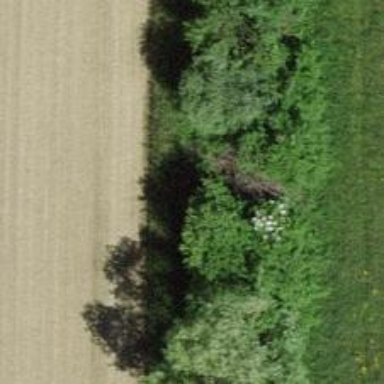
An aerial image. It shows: Hedge acting as barrier.